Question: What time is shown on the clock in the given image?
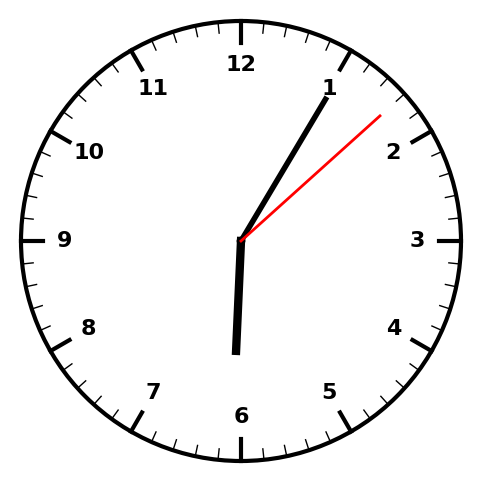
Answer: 06:05:08